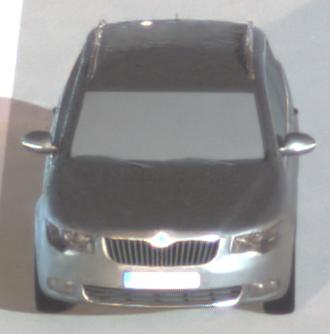
Make: Skoda
Model: Superb Combi 1.4 TSI
Detailed model: Superb (II) Combi
Model produced from: 2010/01
Model produced until: 2011/10
Doors: 5
Color: gray
Road condition: dry road
Daytime: night
Contrast: high contrast